Question: I have a GUI written using wxPython that contains two 'GLCanvas'es, a 'display' canvas and a 'preview' canvas onto which I am drawing some very simple geometry using PyOpenGL. The 'preview' and 'display' canvases display the contents of the same framebuffer:

I need both of these canvases to be updated synchronously at a consistent framerate with no tearing.
So far I have just been calling
'''
self.SetCurrent()
# draw stuff...
self.SwapBuffers()
'''
for both the preview and display canvases within my rendering loop. This works reasonably well provided that I disable vsync in my driver settings.
However, if I enable vsync my framerate drops to ~30Hz, half the vertical refresh rate of my display. Presumably this is because the execution of the rendering loop stalls at each 'SwapBuffers()' call waiting for the next vertical refresh - if I comment out one of the two 'SwapBuffers()' calls, my framerate goes back up to 60Hz, but then of course only one of my canvases gets updated.
What I'd really like is for both of my canvases to be updated synchronously, once per vsync interval. Is there any way that I can achieve this using the 'wx.glcanvas.GLCanvas' class?
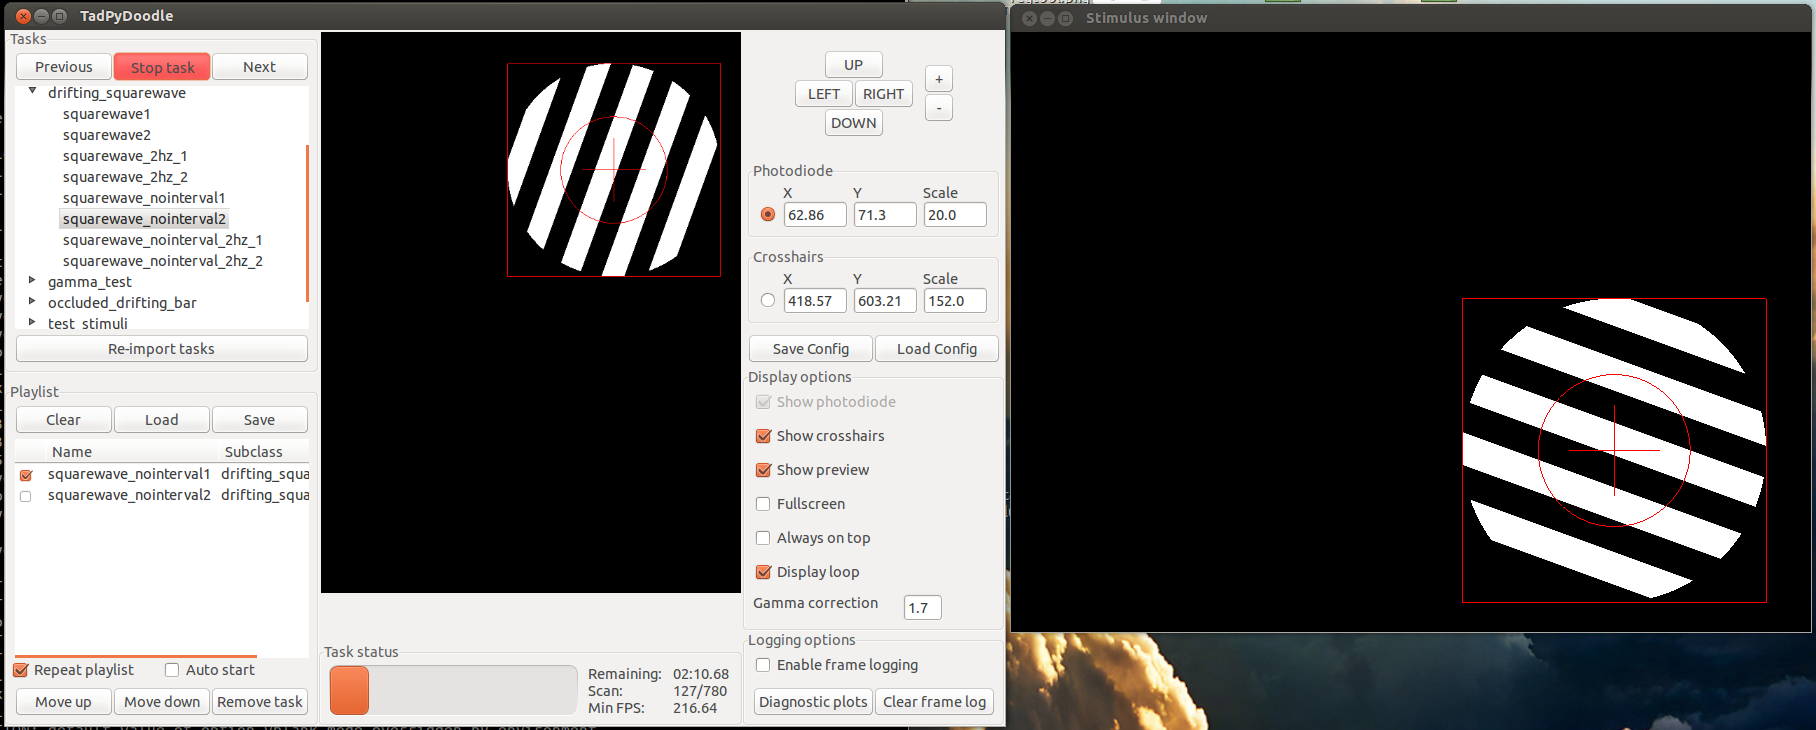
Answer: What Andon implied in his comment is, that you use {wgl|glX}SwapInterval to set the swap interval for the first, synching SwapBuffers to 1, and then right after the synching SwapBuffers returns set the swap interval to 0 and do the other SwapBuffers.